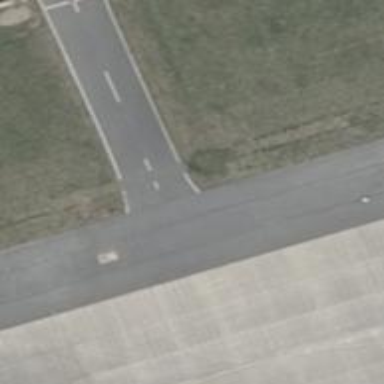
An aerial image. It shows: Asphalt driveway for service vehicles.